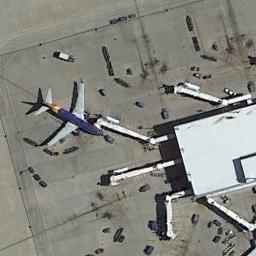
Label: airplane